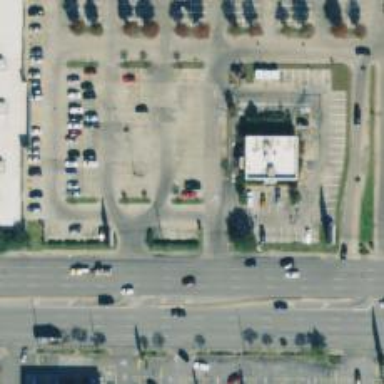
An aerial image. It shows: Parking space.